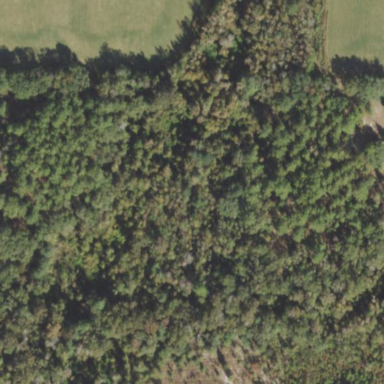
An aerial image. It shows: Needle-leaved woodland.